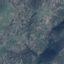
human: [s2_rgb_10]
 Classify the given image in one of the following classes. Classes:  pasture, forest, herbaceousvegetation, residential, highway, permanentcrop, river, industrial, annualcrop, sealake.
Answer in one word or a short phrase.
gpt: HerbaceousVegetation